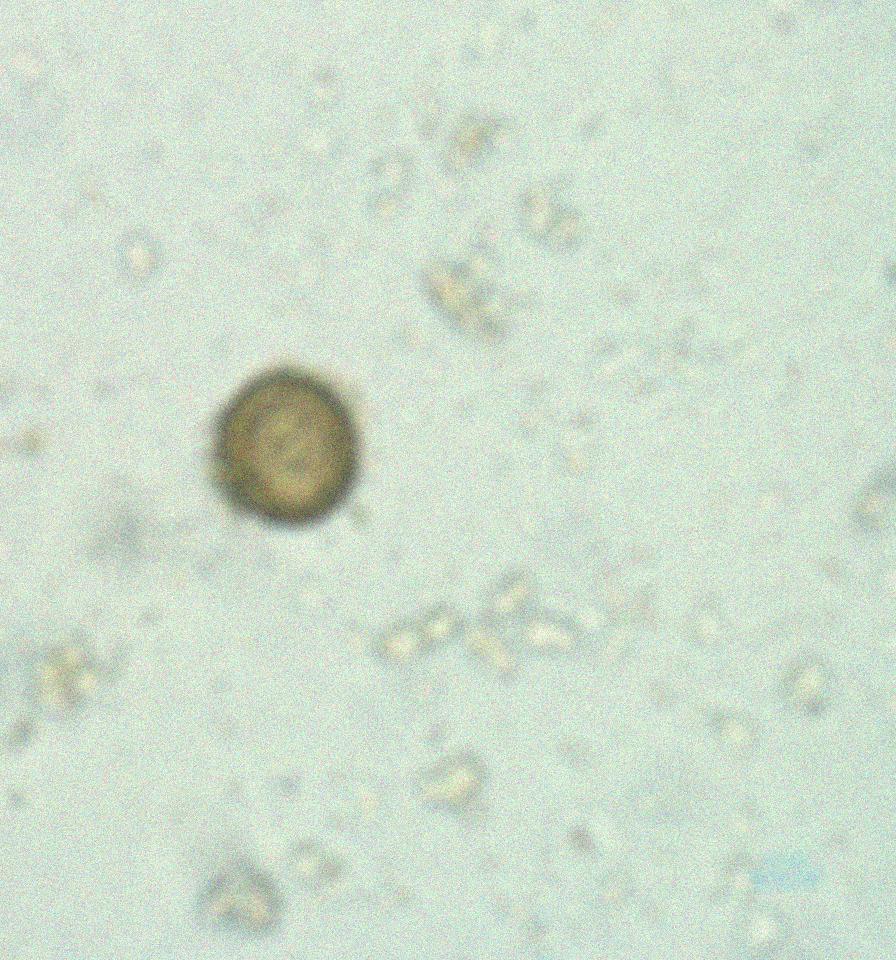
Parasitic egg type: Taenia spp. egg